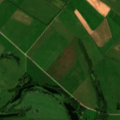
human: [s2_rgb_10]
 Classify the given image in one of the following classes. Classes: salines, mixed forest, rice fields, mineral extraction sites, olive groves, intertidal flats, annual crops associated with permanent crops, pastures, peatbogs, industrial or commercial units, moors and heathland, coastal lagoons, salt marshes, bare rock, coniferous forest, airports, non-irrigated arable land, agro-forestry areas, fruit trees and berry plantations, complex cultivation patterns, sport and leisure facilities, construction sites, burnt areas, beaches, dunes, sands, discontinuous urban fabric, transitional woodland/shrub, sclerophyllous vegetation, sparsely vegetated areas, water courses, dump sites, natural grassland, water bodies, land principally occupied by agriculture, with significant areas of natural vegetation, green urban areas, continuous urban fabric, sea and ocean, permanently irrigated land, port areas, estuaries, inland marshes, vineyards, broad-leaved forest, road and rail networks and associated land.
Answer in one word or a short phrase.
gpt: non-irrigated arable land, pastures, land principally occupied by agriculture, with significant areas of natural vegetation, water bodies